Question: I'm trying to remove the blue underline in the action bar overflow icon. Here is the screenshot:

I don't have tabs but I saw some similar answered questions about action bar tabs underline but nothing worked for me. My Base application theme is Theme.AppCompat.Light. Here are the applied styles:
'''
<style name="AppThemeNoActionBar" parent="Theme.AppCompat.Light">
<item name="android:windowActionBar">false</item>
<item name="android:windowNoTitle">true</item>
<item name="android:activatedBackgroundIndicator">@drawable/nav_drawer_selection</item>
</style>
<style name="AppTheme" parent="Theme.AppCompat.Light">
<item name="android:windowActionBar">true</item>
<item name="android:windowNoTitle">false</item>
<item name="android:windowContentOverlay">@null</item>
<item name="android:actionBarStyle">@style/MyActionBar</item>
<item name="android:actionMenuTextColor">@color/white</item>
<item name="android:actionOverflowButtonStyle">@style/OverFlow</item>
<item name="actionBarStyle">@style/MyActionBar</item>
<item name="actionMenuTextColor">@color/white</item>
<item name="actionOverflowButtonStyle">@style/OverFlow</item>
<item name="android:activatedBackgroundIndicator">@drawable/nav_drawer_selection</item>
</style>
<style name="MyActionBar"
parent="@style/Widget.AppCompat.ActionBar">
<item name="android:titleTextStyle">@style/MyActionBarTitleText</item>
<item name="android:background">@color/red</item>
<item name="titleTextStyle">@style/MyActionBarTitleText</item>
</style>
<style name="MyActionBarTitleText"
parent="@style/TextAppearance.AppCompat.Widget.ActionBar.Title">
<item name="android:textColor">@color/white</item>
</style>
<style name="OverFlow"
parent="@style/Widget.AppCompat.ActionBar">
<item name="android:src">@drawable/ic_launcher</item>
</style>
'''
Thanks for all the help! If you need more info about the app and code let me know :)
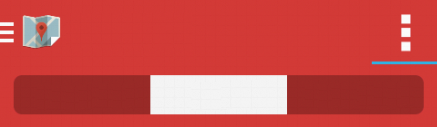
Answer: I played around and I found out that it's a very easy solution. I added '<item name="android:background">@color/red</item>' to '<style name="OverFlow" parent="@style/Widget.AppCompat.ActionBar">'